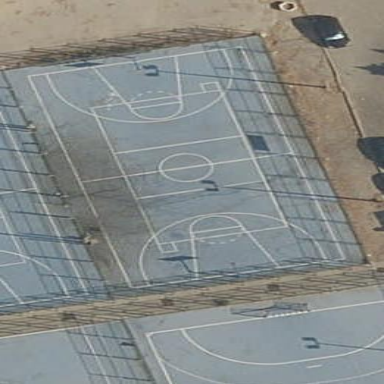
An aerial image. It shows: Basketball court surrounded by fence.